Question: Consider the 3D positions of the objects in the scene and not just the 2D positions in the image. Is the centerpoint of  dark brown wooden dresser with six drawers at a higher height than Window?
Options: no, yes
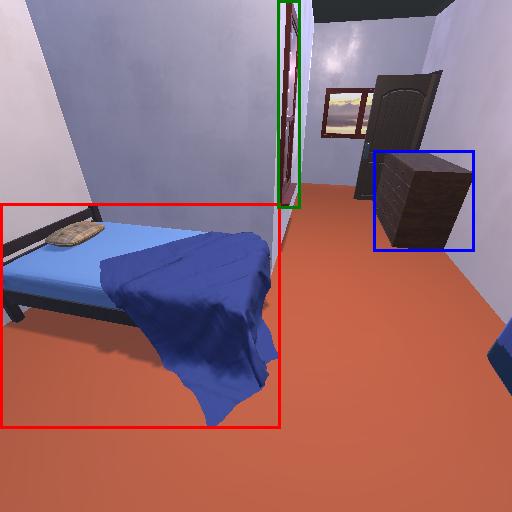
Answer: no